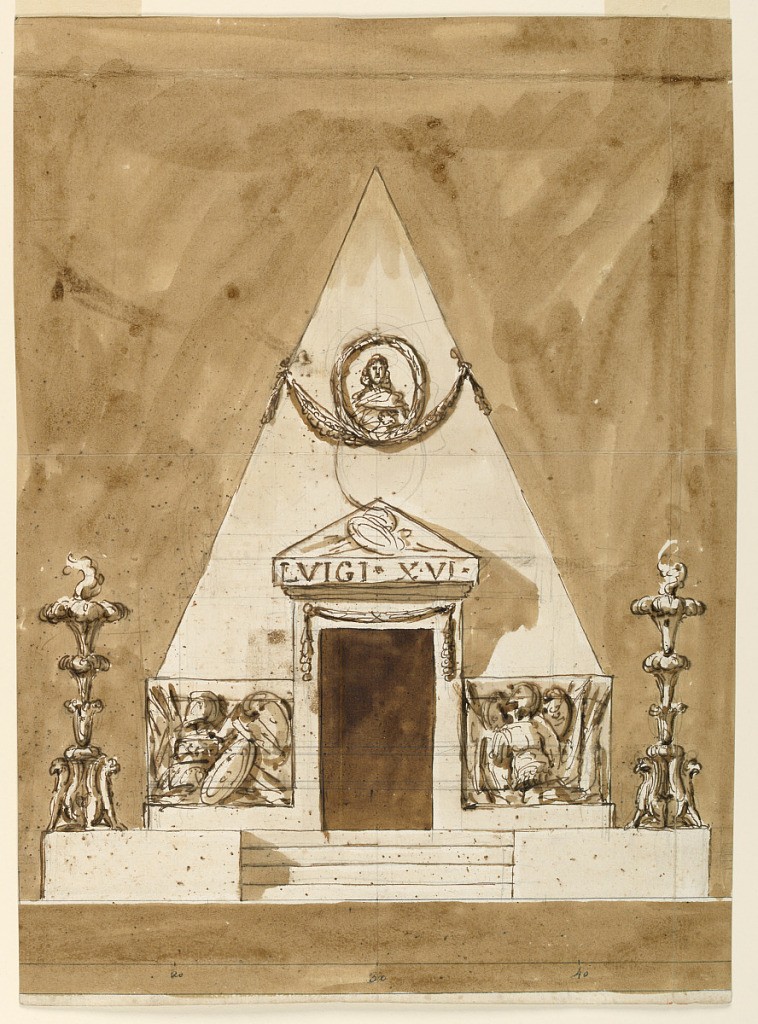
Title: Design for a Sepulchral Monument to King Louis XVI of France
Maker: Giuseppe Barberi, Italian, 1746–1809
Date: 1793
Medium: Pen and brown ink, brush and brown wash, graphite, red ink on off-white laid paper
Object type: Drawing
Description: Funeral decorations for King Louis XVI of France. The elevations of a pyrmaid with a rectangular sockle, standing upon a base. In the middle of the base are four steps, at its corners stand candelabra consisting of four superimposed bag calyces and supported by sitting griffins, with a flame. The sockle has below a moulding, which forms the door frame. Trophies of weapons fill the remainder of the sockle. The door frame is decorated above with a festoon. Above the entablature are a moulding with an inscription and a triangle with a trophy as a pediment. In the upper part of the pyramid is an oval bust portrait, framed by the slope of a festoon. Colored background. Below is a scale, pen, ink.